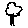
Label: tree